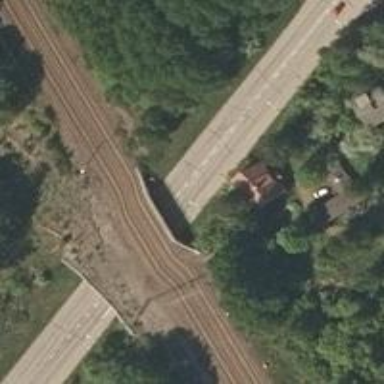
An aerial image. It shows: Asphalt cycleway.